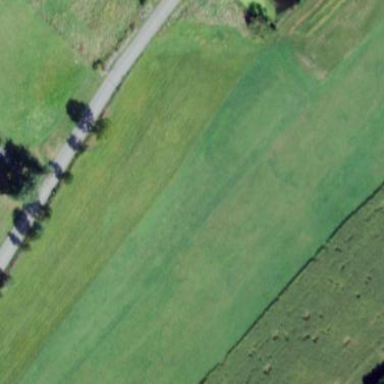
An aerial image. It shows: Grassy pasture area used as meadow.